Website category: university
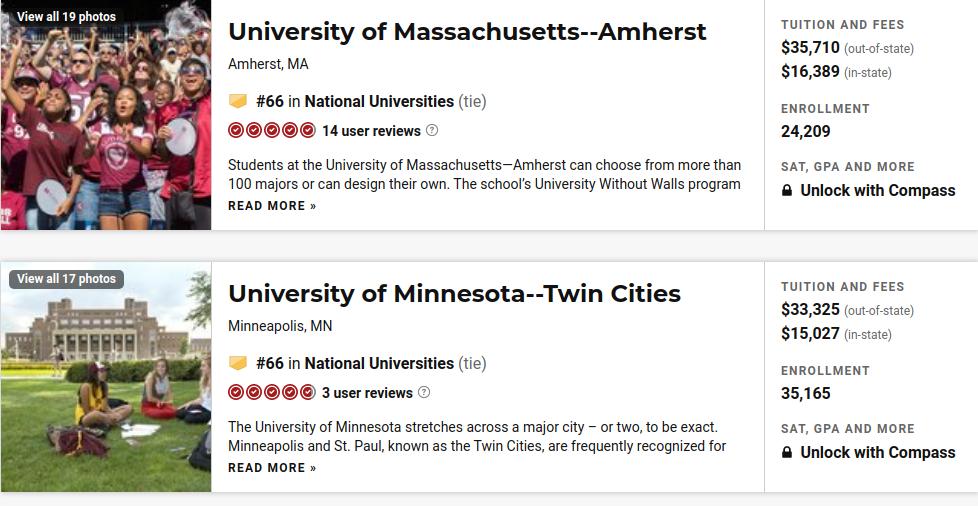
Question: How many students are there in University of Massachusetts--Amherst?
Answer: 24,209

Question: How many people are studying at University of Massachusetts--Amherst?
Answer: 24,209

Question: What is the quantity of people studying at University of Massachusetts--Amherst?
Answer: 24,209

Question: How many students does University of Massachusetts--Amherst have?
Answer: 24,209

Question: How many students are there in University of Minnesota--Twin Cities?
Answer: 35,165

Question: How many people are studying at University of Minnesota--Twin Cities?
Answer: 35,165

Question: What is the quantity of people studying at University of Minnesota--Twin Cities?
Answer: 35,165

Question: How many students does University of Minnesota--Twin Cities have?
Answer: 35,165

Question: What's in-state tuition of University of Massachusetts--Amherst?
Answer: $16,389

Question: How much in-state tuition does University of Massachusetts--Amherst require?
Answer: $16,389

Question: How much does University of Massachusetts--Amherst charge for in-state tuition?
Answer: $16,389

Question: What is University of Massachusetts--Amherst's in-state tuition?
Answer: $16,389

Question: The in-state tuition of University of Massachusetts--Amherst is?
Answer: $16,389

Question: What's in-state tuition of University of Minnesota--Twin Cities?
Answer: $15,027

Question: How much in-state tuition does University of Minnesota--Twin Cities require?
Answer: $15,027

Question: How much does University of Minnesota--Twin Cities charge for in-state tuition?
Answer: $15,027

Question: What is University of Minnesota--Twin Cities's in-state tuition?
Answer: $15,027

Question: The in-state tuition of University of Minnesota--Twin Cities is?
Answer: $15,027

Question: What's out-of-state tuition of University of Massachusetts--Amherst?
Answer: $35,710

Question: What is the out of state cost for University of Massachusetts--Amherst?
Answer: $35,710

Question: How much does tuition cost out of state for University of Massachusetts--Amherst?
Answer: $35,710

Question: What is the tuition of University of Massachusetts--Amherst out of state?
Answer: $35,710

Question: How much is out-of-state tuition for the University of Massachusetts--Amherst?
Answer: $35,710

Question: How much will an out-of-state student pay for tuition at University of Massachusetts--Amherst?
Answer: $35,710

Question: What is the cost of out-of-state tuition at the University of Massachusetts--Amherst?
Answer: $35,710

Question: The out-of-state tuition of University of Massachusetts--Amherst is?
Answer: $35,710

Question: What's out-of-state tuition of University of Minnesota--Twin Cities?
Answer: $33,325

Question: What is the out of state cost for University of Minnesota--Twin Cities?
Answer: $33,325

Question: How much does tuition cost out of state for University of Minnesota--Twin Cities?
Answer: $33,325

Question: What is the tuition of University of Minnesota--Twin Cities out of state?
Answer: $33,325

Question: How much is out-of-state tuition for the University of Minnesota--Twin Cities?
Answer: $33,325

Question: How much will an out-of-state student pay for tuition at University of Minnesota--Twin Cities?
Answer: $33,325

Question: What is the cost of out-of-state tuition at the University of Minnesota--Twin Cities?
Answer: $33,325

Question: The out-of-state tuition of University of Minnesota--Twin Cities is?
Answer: $33,325

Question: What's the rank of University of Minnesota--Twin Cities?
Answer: #66

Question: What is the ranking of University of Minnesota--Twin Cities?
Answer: #66

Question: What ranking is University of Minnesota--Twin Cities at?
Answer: #66

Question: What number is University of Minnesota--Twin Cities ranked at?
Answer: #66

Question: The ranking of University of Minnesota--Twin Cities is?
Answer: #66

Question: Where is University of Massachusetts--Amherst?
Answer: Amherst, MA

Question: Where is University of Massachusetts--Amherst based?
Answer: Amherst, MA

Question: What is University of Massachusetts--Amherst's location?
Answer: Amherst, MA

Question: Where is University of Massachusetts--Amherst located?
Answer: Amherst, MA

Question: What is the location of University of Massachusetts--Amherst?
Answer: Amherst, MA

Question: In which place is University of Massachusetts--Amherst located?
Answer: Amherst, MA

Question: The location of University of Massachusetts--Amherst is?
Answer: Amherst, MA

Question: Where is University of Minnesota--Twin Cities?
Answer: Minneapolis, MN

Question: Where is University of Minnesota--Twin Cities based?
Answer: Minneapolis, MN

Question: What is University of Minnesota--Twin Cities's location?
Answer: Minneapolis, MN

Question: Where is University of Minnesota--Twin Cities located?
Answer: Minneapolis, MN

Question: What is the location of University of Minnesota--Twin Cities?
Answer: Minneapolis, MN

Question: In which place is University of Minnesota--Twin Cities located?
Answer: Minneapolis, MN

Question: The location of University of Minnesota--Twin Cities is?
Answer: Minneapolis, MN

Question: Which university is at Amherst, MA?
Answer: University of Massachusetts--Amherst

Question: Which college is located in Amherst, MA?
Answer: University of Massachusetts--Amherst

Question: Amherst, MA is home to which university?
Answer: University of Massachusetts--Amherst

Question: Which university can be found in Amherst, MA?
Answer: University of Massachusetts--Amherst

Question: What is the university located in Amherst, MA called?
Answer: University of Massachusetts--Amherst

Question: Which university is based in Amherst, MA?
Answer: University of Massachusetts--Amherst

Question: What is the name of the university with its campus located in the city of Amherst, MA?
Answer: University of Massachusetts--Amherst

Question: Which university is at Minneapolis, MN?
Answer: University of Minnesota--Twin Cities

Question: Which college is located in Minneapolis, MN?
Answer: University of Minnesota--Twin Cities

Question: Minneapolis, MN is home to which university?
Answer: University of Minnesota--Twin Cities

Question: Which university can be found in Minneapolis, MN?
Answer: University of Minnesota--Twin Cities